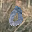
Label: 0